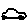
Label: car